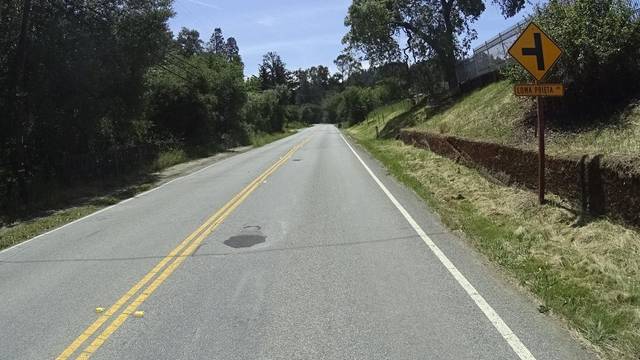
Region: United States
Coordinates: 37.122, -121.932